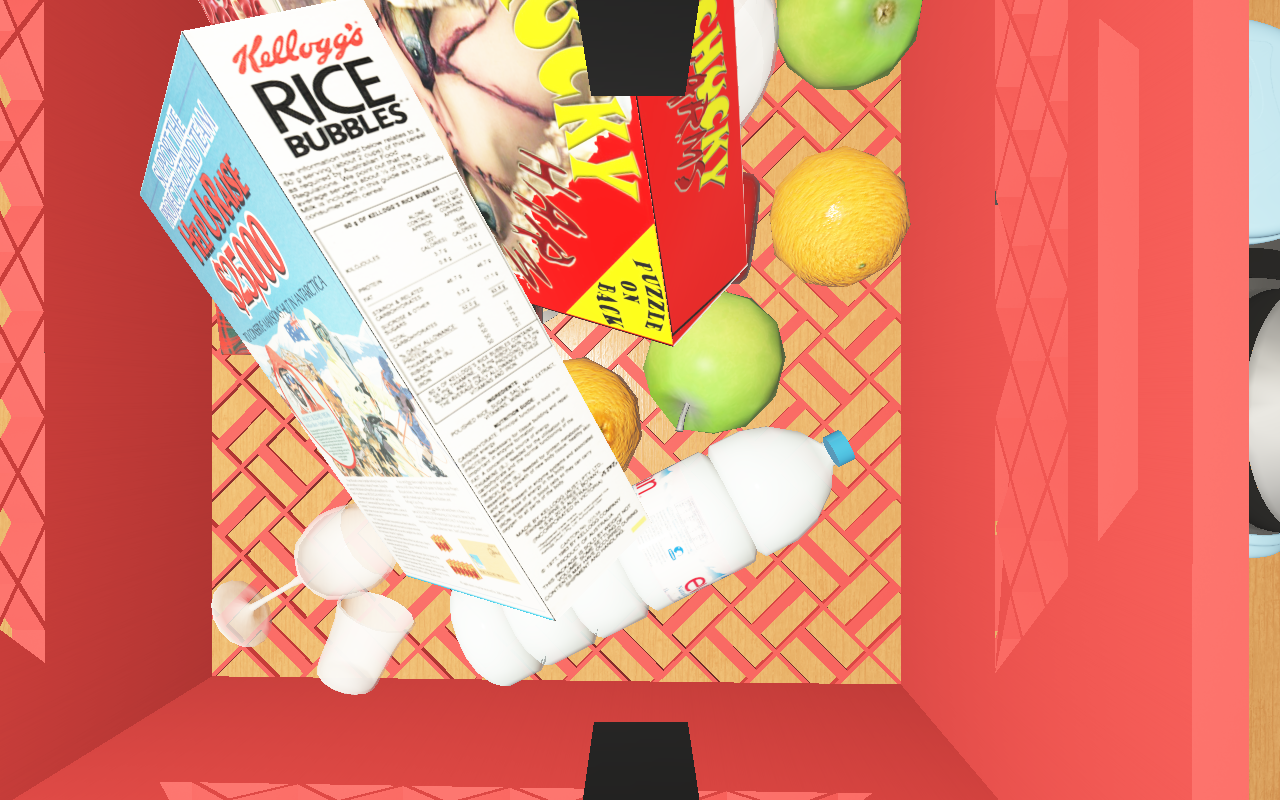
Objects in the scene:
water bottle
apple
apple
spoon
plate
glass
wineglass
jam jar
cereal box